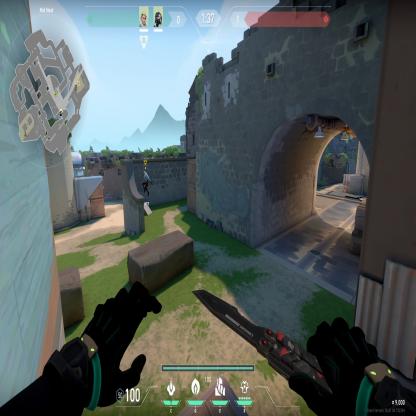
Label: teammate